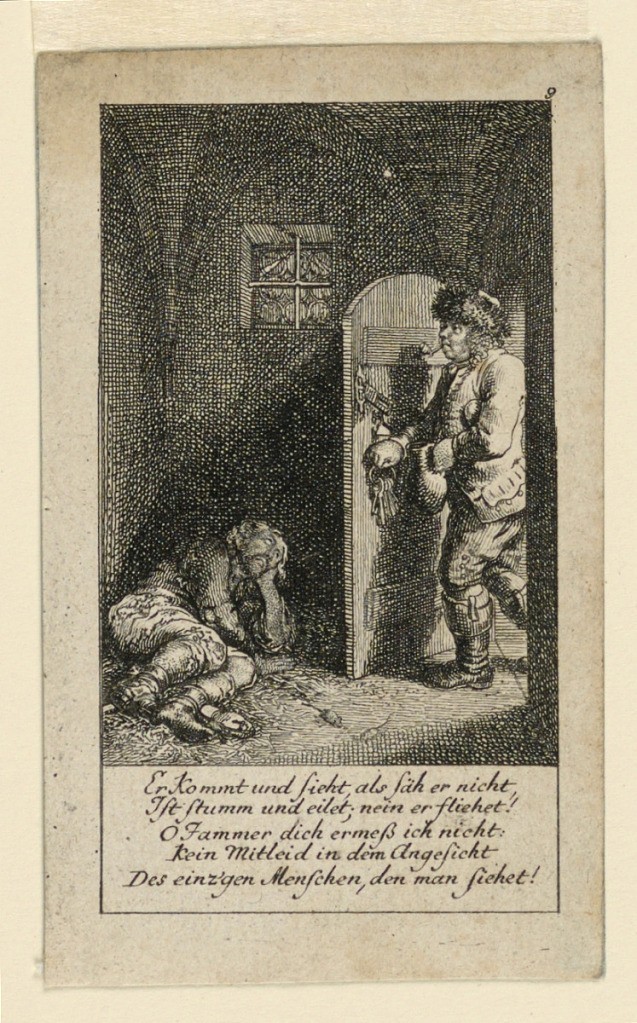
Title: The Jailbird, Illustration for "Königl: Grosbrit [anische] Genealogischer Kalender auf das 1780 Jahr Lauenberg bey J.G. Berenberg"
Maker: Daniel Nikolaus Chodowiecki, German, 1726 - 1801
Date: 1779
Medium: Stipple and line engraving on paper
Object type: Print
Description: A prisoner lying on the floor of his cell gazes at the jailer, who enters. The poem says that the jailer does not speak and hurries away. How dreadful that the only man seen shows no sign of commiseration.